Question: I've been using Eclipse indigo with m2e and m2e-wtp installed.
I <URL> by selecting maven-archetype-webapp. Now the problem is, I could not see src/main/java, src/test/java and src/test/resources in the created structure. Here is a snap of the project.

I stumble around and found <URL>? Should I add them under "Java Resources" or somewhere else?
Thanks
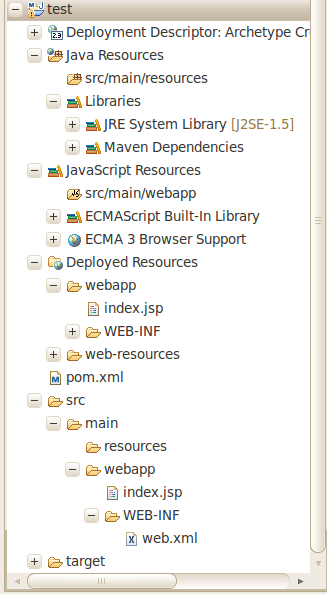
Answer: That's exactly how we do it.
src/main/java, src/test/java and src/test/resources
under java resources -> new source folder
Don't forget to add your src/main/java path and the maven dependencies to the deployment assembly of your project if you want to run the web app from eclipse via tomcat.
Concerning Eclipse Deployment:
If the project is already facetted as a Dynamic Web Project like yours, you'll need to add a Server in the Server view (We use Tomcat 7 and reference a local tomcat copy in the server setup)
Then you add the web projeect to the server (add/remove on the server)
In the project properties you'll need to add the src/main/resources and src/main/java folders to your deployment assembly as well as the maven dependencies.
We also use a src/main/webapp folder instead of the webcontent folder that is automatically created. This holds the web resources, WEB-INF and views and will be added to the deployment assembly as well and mapped to the root path '/'
Now you'll run an install on your app and then select 'run on server'